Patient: sex M, age 66
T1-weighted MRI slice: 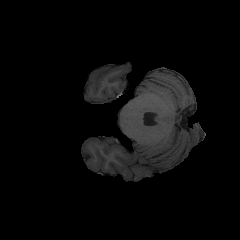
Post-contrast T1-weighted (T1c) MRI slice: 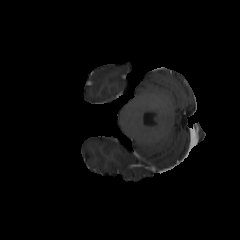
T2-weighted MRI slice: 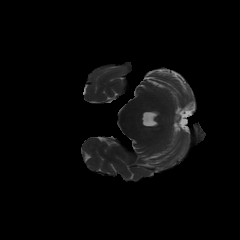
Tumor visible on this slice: no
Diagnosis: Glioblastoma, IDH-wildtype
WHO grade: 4